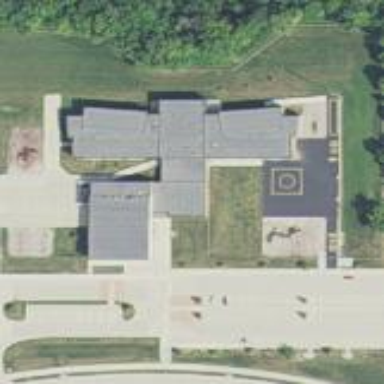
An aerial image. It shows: School building.